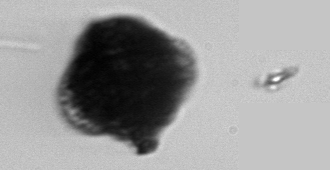
Label: Gonyaulax